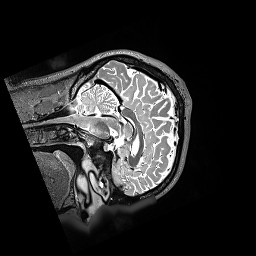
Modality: T2w
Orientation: sagittal
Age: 36
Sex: male